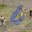
Label: 6